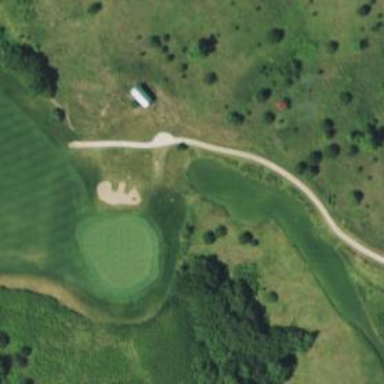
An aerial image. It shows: Path used for both walking and golf.